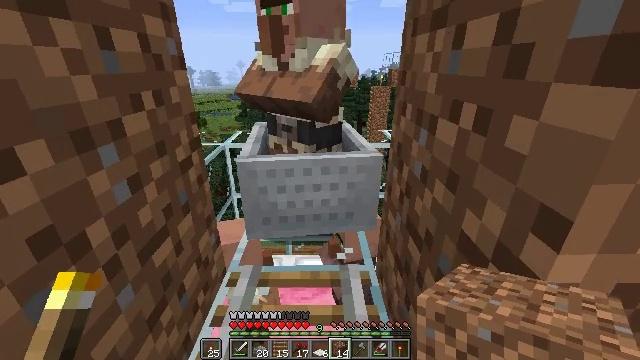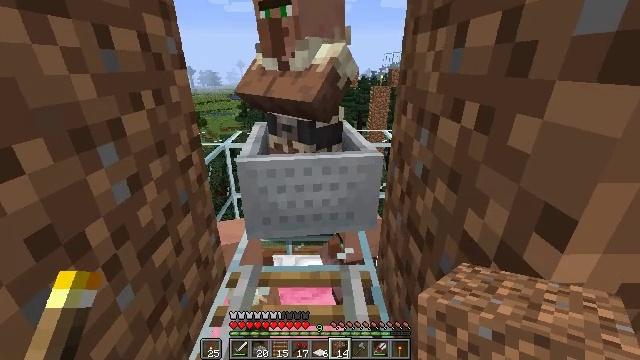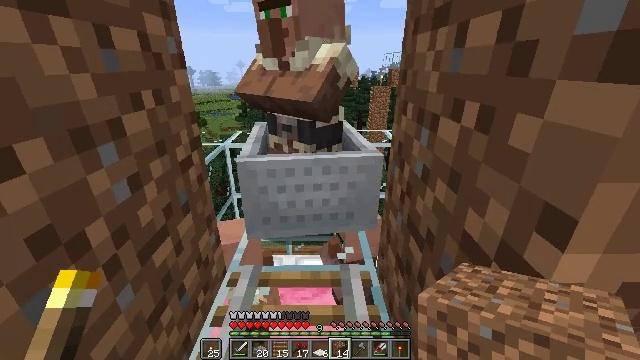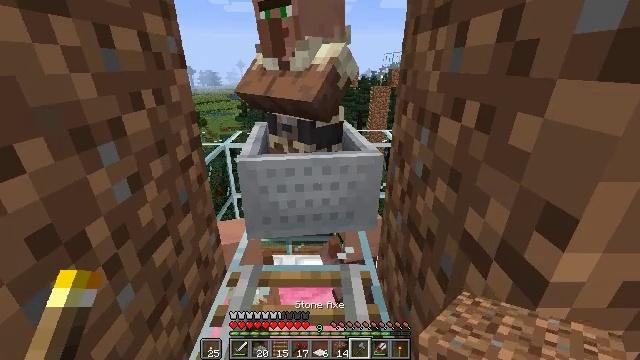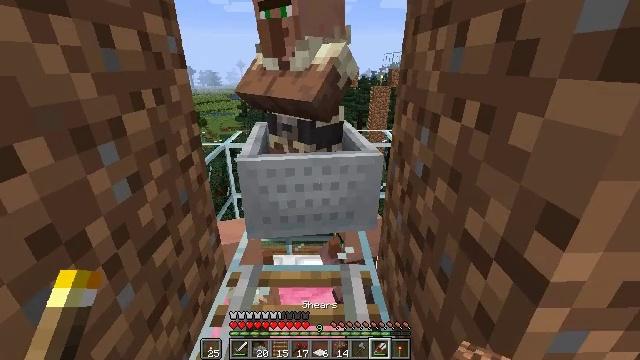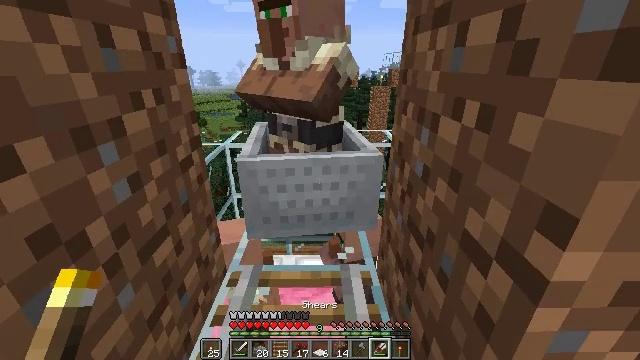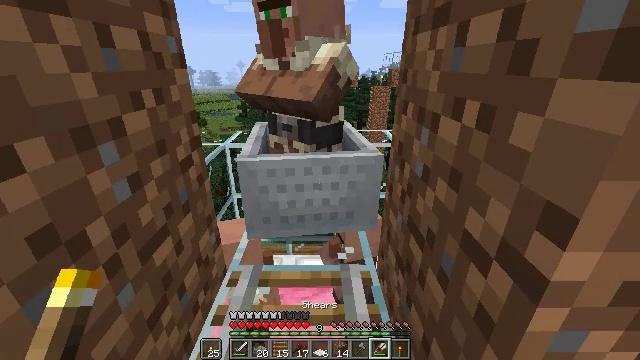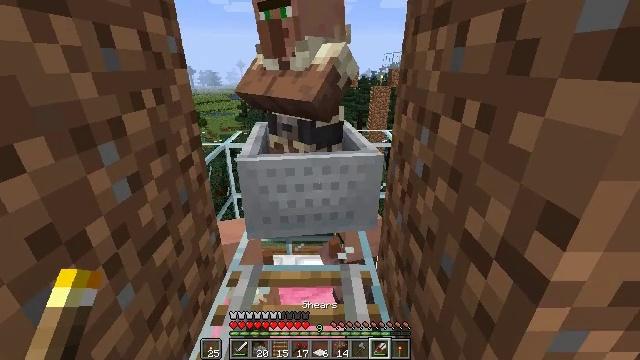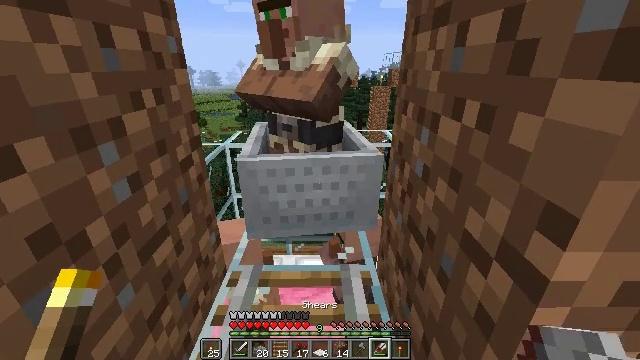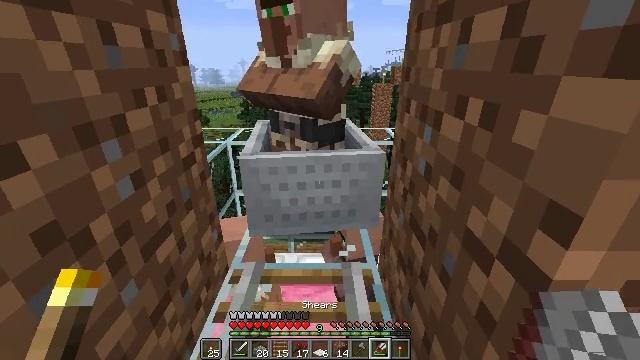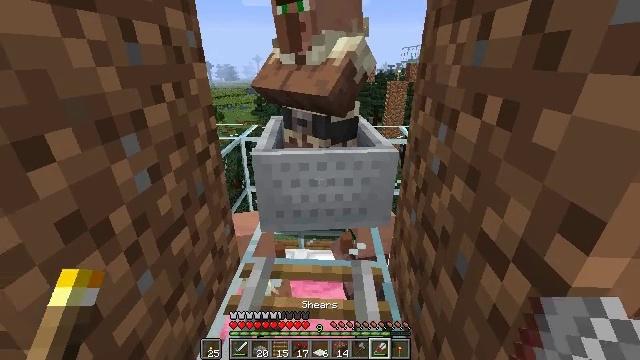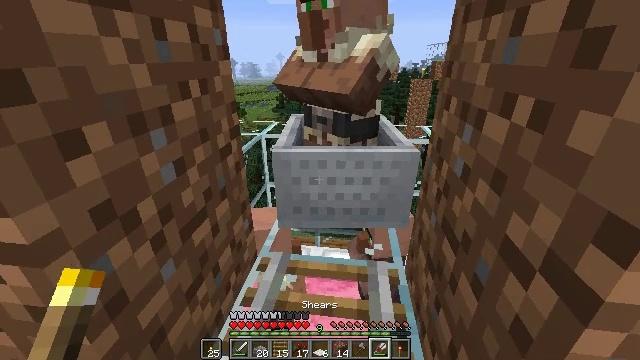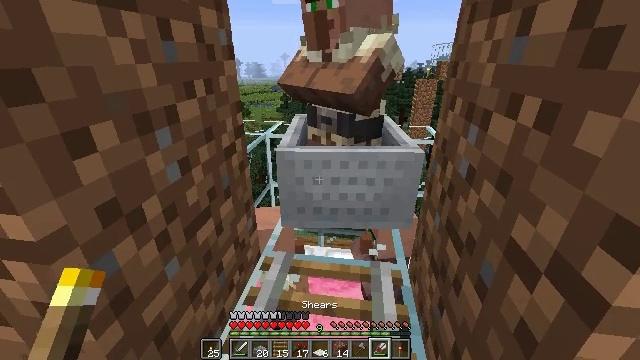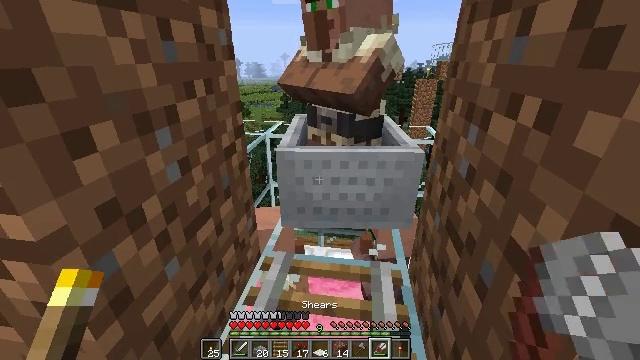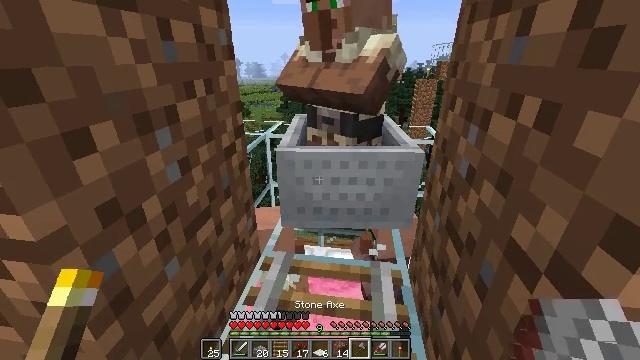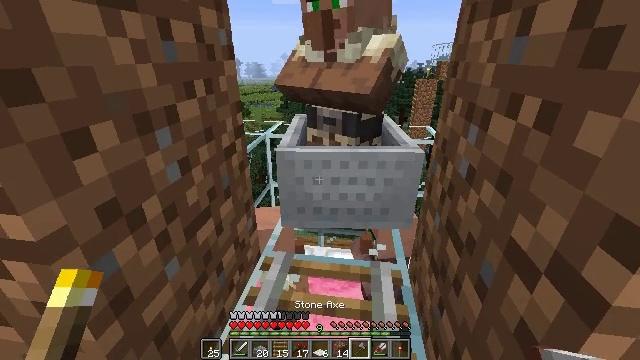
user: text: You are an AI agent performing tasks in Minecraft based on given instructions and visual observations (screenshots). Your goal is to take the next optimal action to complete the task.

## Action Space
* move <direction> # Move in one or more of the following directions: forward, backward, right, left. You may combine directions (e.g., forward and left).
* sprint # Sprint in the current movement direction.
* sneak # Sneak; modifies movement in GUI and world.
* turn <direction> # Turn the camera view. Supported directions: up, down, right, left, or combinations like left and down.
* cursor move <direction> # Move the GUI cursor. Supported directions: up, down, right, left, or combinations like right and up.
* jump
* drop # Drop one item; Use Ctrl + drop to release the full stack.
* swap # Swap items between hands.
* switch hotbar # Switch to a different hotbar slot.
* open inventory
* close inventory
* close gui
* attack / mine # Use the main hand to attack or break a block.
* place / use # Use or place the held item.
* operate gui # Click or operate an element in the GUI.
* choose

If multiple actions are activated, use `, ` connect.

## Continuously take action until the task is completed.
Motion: motion action
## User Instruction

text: Mine the glass to clear the view.
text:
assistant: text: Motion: sneak
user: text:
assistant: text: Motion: sneak
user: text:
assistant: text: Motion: sneak
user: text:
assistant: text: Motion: sneak
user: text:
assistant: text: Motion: sneak
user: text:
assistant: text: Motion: sneak
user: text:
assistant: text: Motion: sneak
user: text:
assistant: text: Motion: sneak
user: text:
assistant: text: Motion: sneak
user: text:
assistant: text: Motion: sneak, turn left
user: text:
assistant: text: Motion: sneak, turn left
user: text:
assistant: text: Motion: sneak
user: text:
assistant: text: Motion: sneak
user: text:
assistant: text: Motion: sneak
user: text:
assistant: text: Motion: sneak
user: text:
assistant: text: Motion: sneak
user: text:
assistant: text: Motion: sneak
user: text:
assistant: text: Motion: sneak
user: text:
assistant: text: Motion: sneak
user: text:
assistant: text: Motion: sneak, turn left
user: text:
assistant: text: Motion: sneak
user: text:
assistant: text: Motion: sneak
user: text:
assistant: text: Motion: move forward, sneak
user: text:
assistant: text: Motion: move forward, sneak
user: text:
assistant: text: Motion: move forward, sneak
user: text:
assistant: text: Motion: move forward, sneak, turn down
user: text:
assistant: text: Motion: move forward, sneak
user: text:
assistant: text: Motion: sneak
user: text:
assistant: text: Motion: sneak
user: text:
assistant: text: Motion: sneak